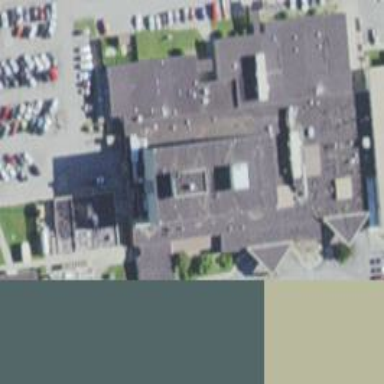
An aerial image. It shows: Hospital building.